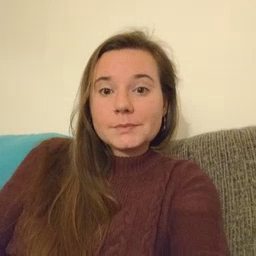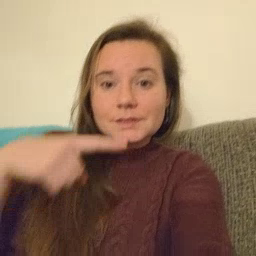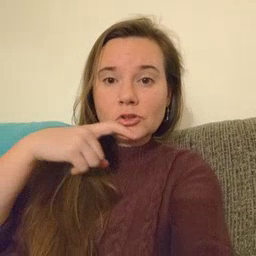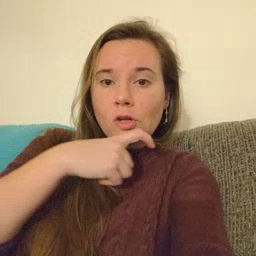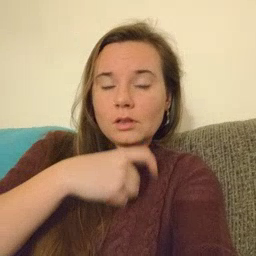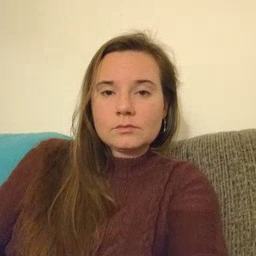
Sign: cereal